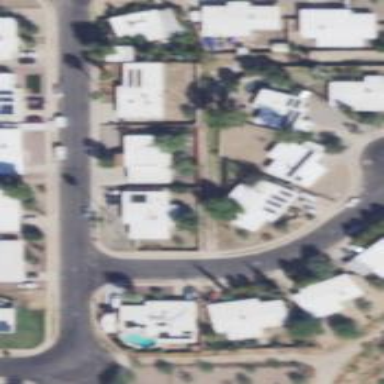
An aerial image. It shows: Alley classified as service road.